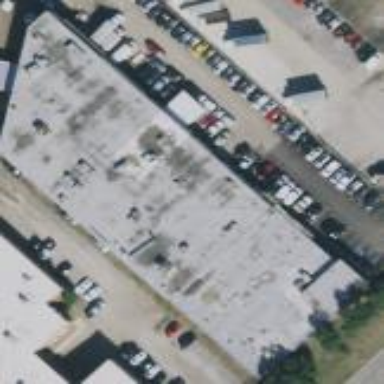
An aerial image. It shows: Warehouse building.